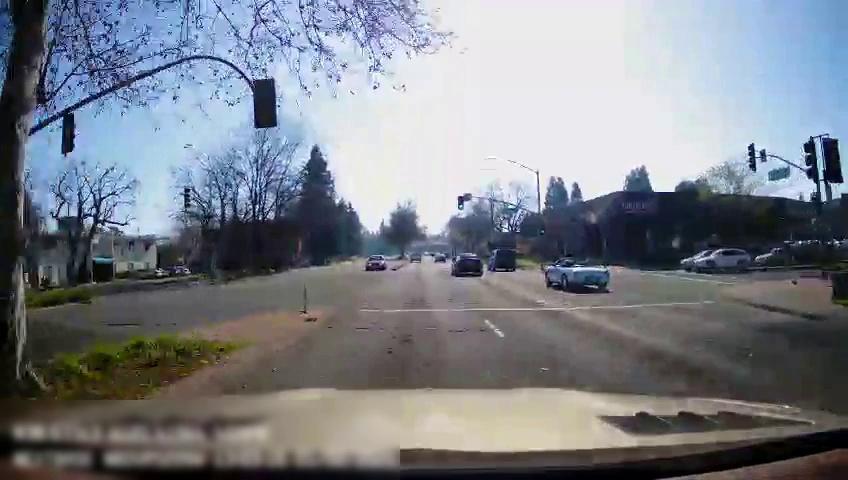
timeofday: Day
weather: Sunny
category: Drivable Space
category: Vehicles | Car
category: Vehicles | Car
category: Vehicles | Car
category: Vehicles | Car
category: Vehicles | Car
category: Vehicles | Car
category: Vehicles | Car
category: Vehicles | Car
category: Vehicles | Truck
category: Lanes | Current Lane
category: Traffic | Lights
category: Traffic | Lights
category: Traffic | Lights
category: Traffic | Lights
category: Traffic | Lights
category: Traffic | Lights
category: Traffic | Lights
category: Traffic | Signs